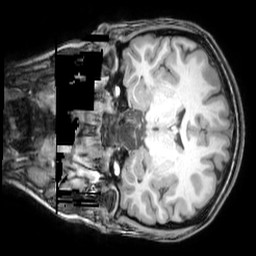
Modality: T1w
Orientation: coronal
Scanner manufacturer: philips
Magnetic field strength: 3 T
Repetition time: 0.008096 s
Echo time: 0.003709 s